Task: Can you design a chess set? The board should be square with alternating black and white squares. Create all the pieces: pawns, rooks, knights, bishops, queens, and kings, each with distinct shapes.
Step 4349:
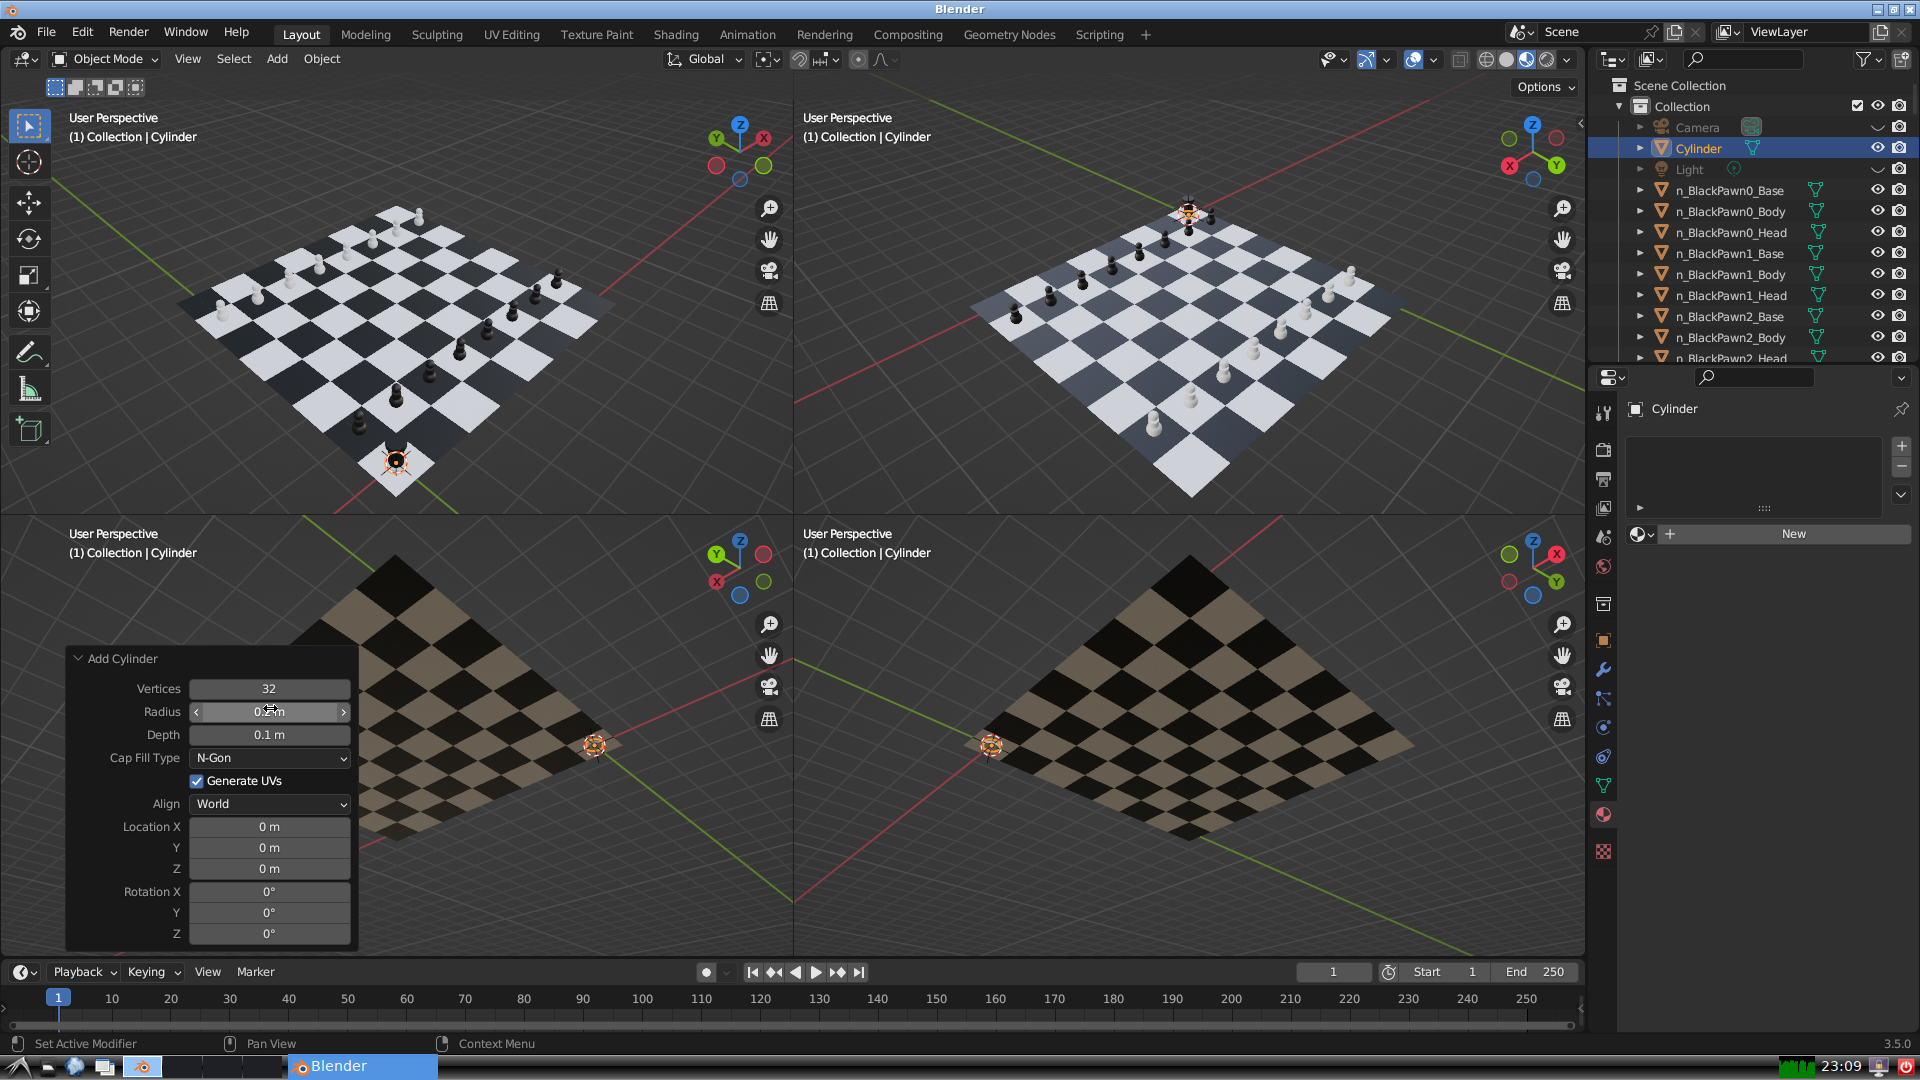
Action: click: no